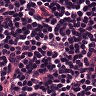
Metastatic tissue present: no